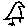
Label: bird